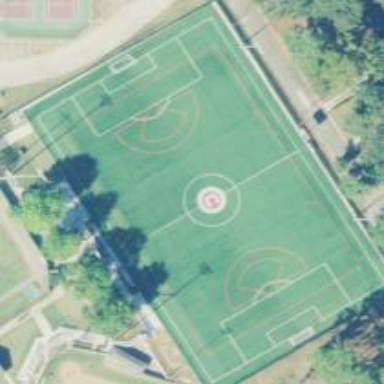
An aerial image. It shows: Soccer pitch designated for leisure and sports activities.